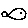
Label: fish